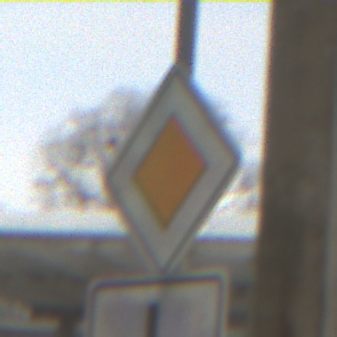
Verkehrszeichen: Vorfahrtsstrasse
Zusatzzeichen unten: VerlaufVorfahrtsstrasse8
Umgebung: Roofed, Suburban
Tageszeit: MorningAfternoon
Wetter: PartlyCloudy
Licht: Natural
Jahreszeit: Winter
Kontrast: LowContrast